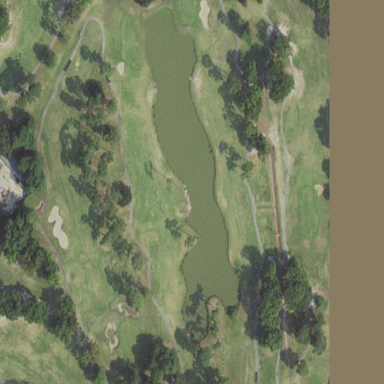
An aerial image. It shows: Water hazard in golf course. The hazard is natural water feature.